Question: I have an IntelliJ android project with a different folder structure than the eclipse android projects. Can I import this project to eclipse without changing the project structure?
This is my IntelliJ project structure:

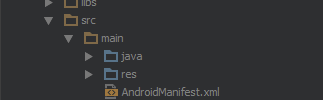
Answer: I have found a way to build such projects which are not in default structure which eclipse supports.
then Move to ....remove path to src....add path to java folder in the source code using add folder button... then build your project as usual